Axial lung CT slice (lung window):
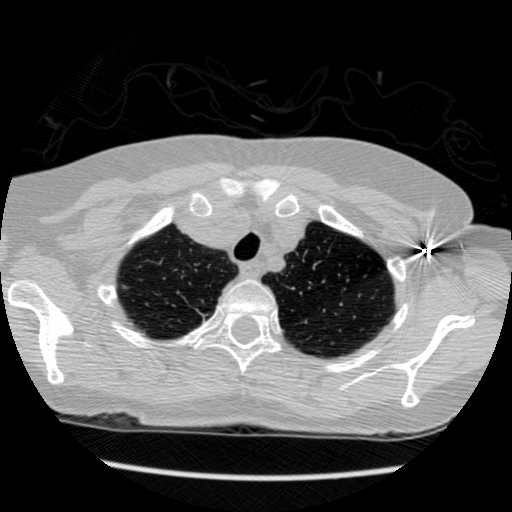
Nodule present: yes
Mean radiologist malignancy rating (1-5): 4